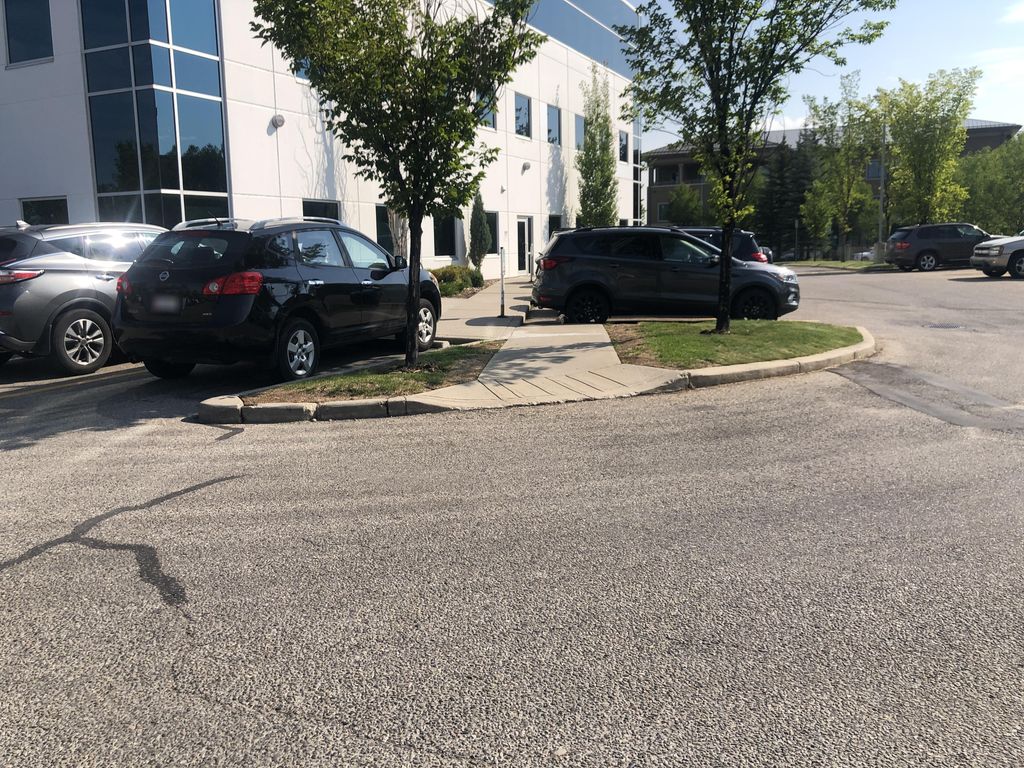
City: calgary